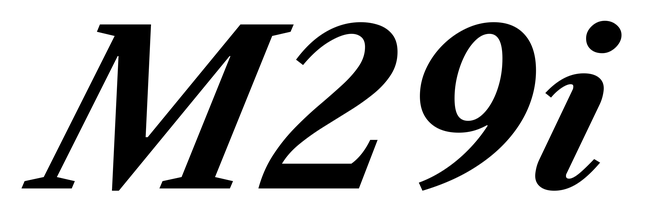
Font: LibreCaslonText-Italic_Bold_Italic